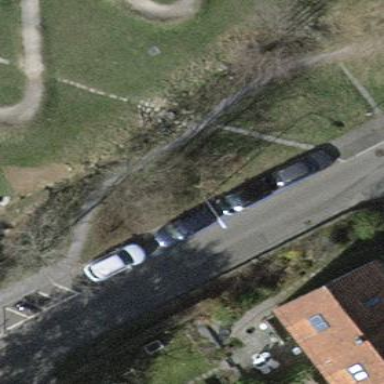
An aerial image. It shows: Parking lane.